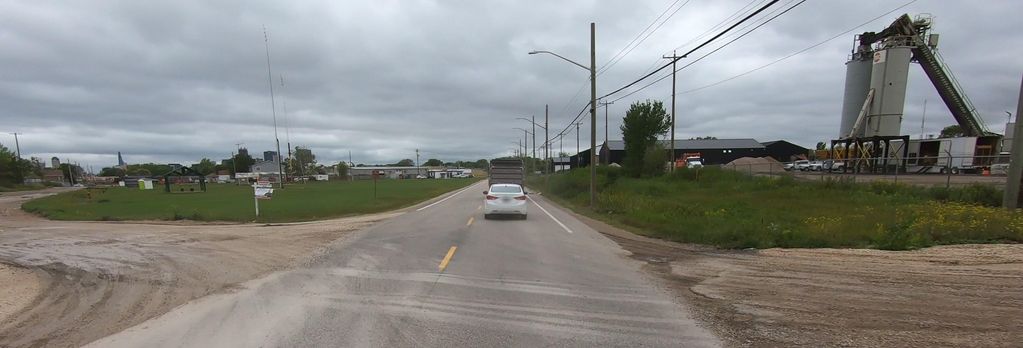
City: winnipeg